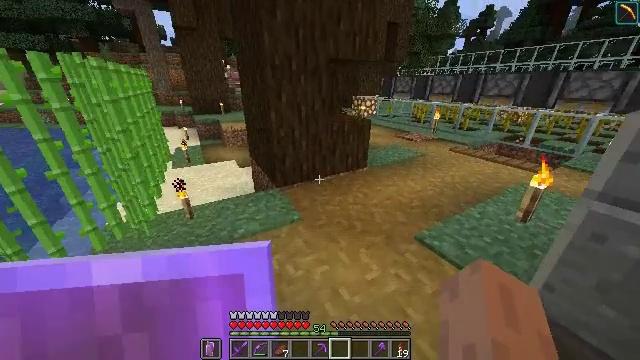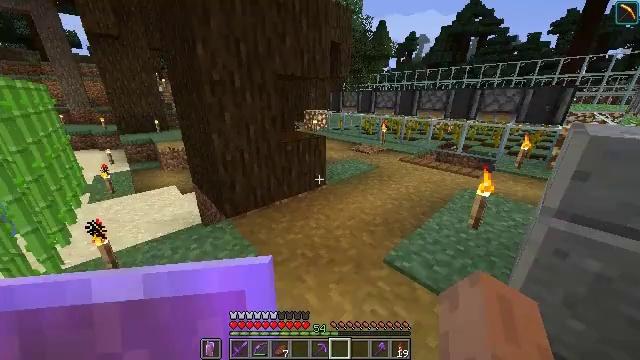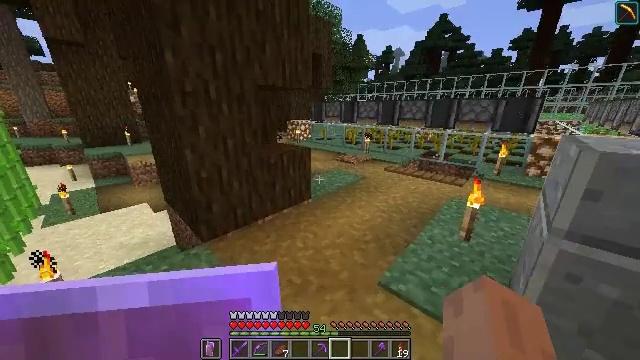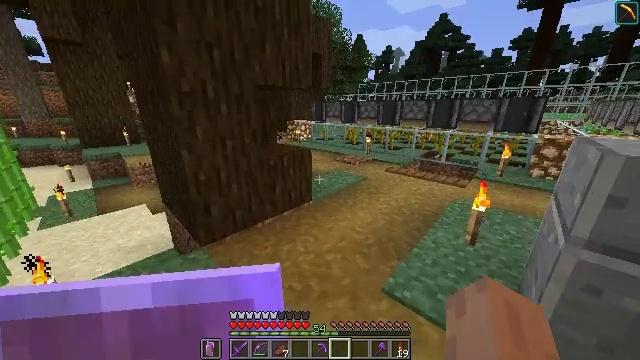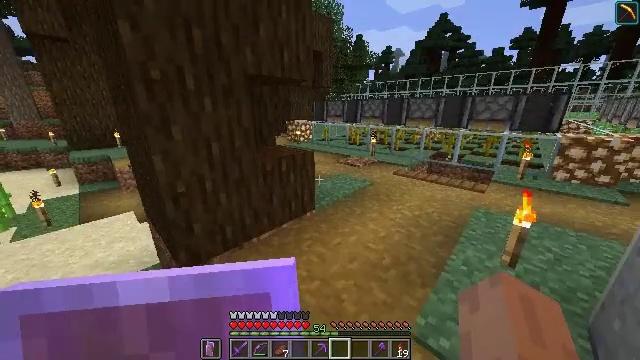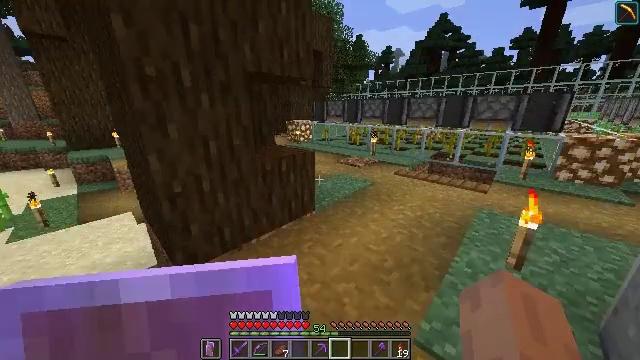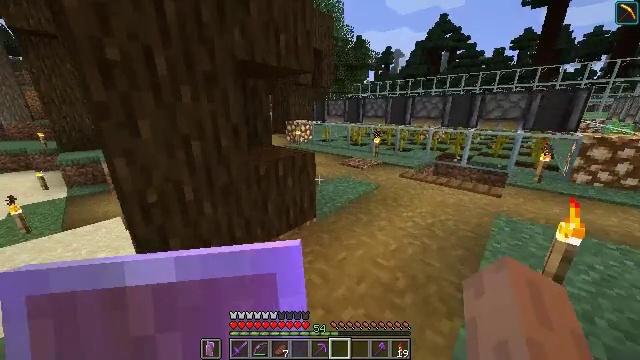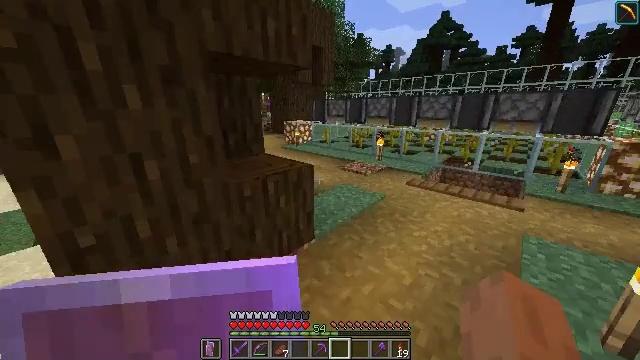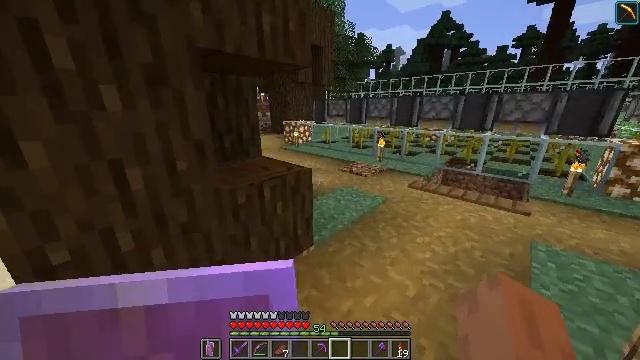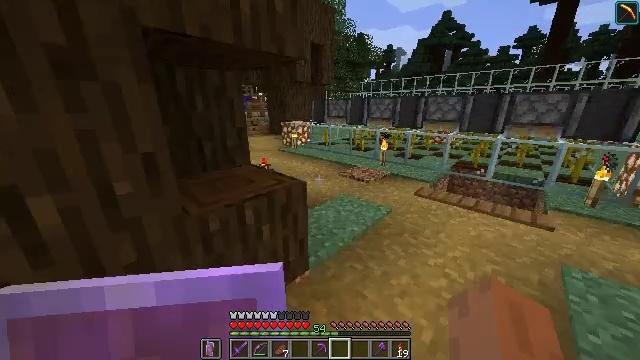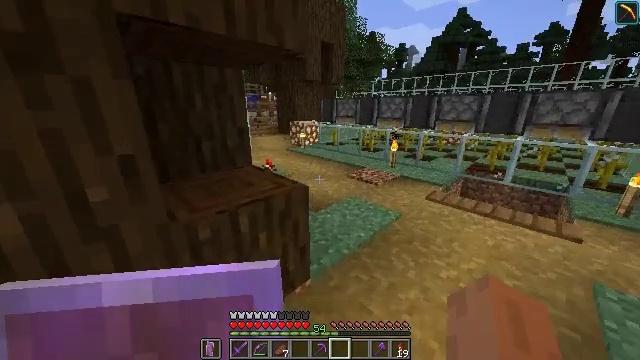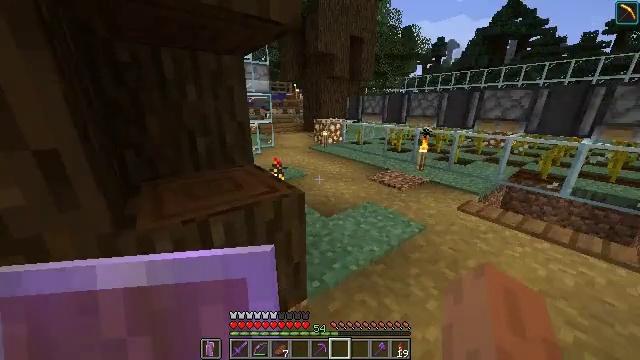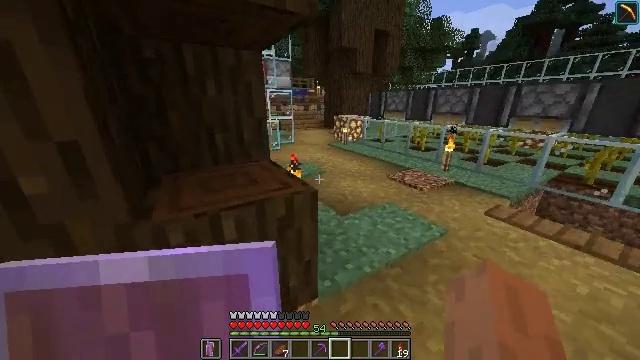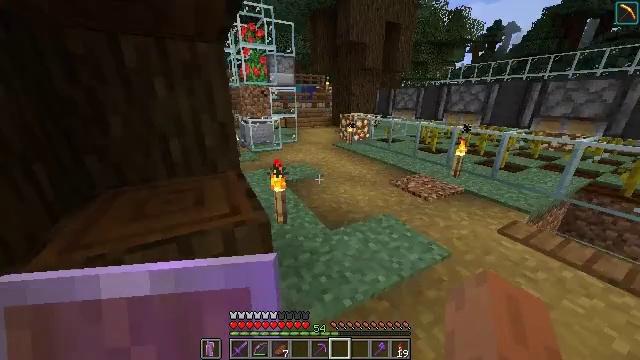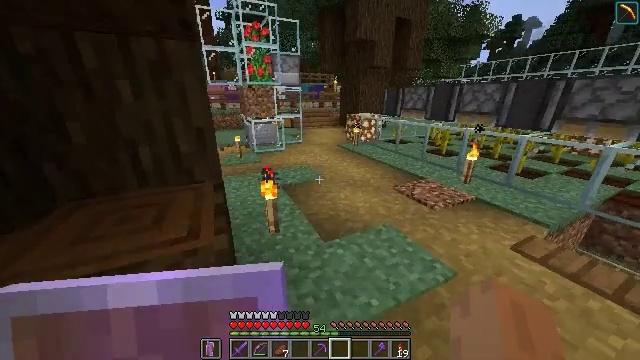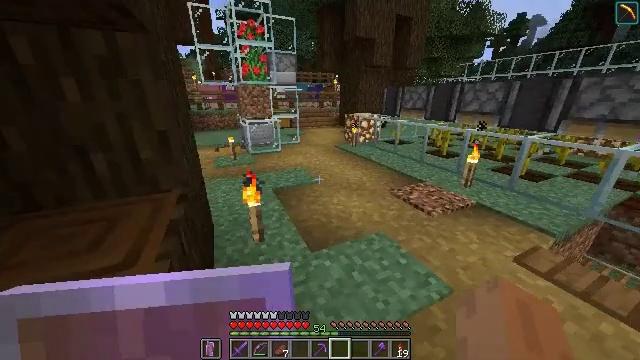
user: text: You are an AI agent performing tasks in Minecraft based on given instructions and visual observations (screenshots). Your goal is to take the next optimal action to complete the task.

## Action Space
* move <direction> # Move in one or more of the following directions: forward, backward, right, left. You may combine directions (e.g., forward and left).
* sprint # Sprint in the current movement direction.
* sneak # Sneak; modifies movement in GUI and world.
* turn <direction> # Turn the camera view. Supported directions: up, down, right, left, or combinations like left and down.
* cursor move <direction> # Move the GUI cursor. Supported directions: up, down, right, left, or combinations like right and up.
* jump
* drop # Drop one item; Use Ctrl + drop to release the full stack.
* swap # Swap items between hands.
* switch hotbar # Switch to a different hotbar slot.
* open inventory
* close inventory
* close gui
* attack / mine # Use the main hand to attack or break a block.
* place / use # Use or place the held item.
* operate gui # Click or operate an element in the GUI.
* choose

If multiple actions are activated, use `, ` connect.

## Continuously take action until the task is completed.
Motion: motion action
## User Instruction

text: Kill mobs.
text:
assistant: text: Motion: move forward, sprint, turn right and up
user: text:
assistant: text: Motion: move forward, sprint, turn right and up
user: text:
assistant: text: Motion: move forward, sprint
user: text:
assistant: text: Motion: move forward, sprint
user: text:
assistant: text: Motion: move forward, sprint
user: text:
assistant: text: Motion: move forward, sprint
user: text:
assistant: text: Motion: move forward, sprint
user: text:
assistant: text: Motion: move forward, sprint
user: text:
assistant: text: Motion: move forward, sprint
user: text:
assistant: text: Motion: move forward and move right, turn left
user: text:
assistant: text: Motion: move forward and move right, turn left
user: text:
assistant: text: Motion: move forward and move right, turn left
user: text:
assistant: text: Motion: move forward and move right, turn left
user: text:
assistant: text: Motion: move forward and move right, turn left
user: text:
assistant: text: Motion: move forward and move right
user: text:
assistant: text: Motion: move forward
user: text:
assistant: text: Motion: move forward, sprint
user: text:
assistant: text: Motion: move forward
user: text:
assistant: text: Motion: move forward
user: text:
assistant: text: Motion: move forward
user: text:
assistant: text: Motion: move forward, turn left
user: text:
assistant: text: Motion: move forward, turn left
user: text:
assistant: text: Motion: move forward, turn left
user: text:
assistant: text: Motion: move forward, turn left
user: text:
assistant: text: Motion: move forward
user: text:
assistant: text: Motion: move forward
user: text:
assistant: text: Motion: move forward and move right
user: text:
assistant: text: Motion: move forward and move right
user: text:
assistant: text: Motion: move forward and move right, sprint
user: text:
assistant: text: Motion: move forward and move right, sprint